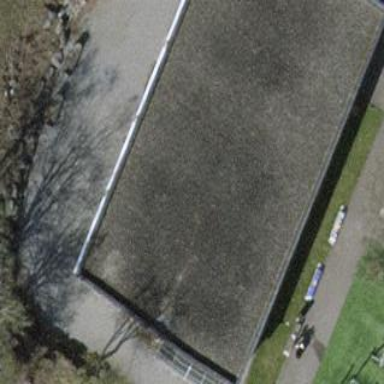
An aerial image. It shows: School building.